Interaction volume radius: 5 \u00c5
Interaction volume height: 20 \u00c5
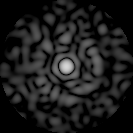
Disorder parameter: 0.806